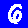
Digit: 6